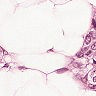
Metastatic tissue present: yes